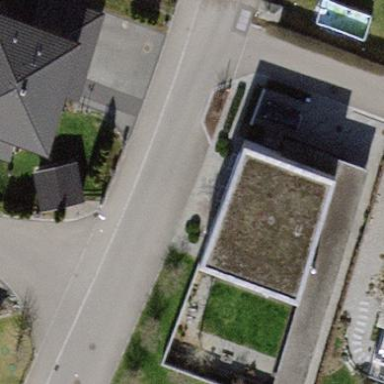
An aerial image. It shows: Detached building.